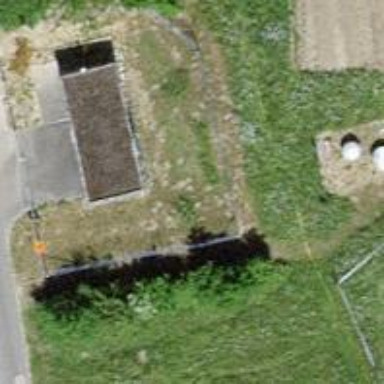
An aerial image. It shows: Distribution substation.